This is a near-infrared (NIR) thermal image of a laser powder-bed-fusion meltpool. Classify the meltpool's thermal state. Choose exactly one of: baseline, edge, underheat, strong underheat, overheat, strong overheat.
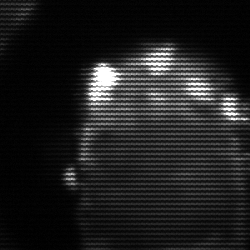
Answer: baseline